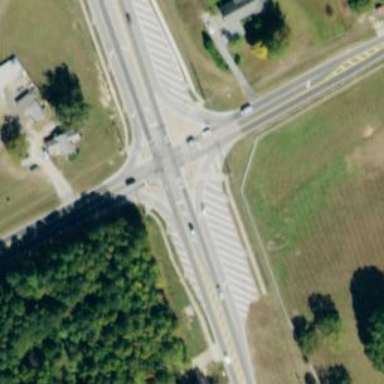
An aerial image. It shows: Crossing road.